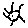
Label: sun